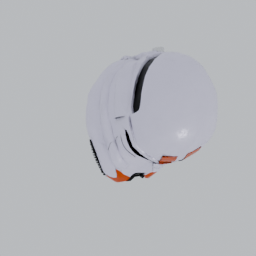
Label: people